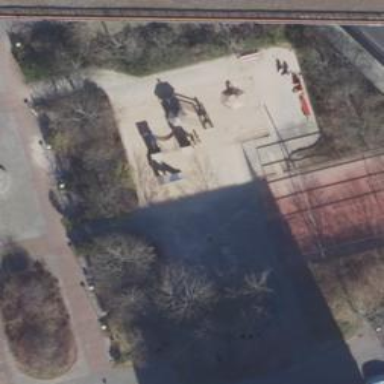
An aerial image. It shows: Playground structure.